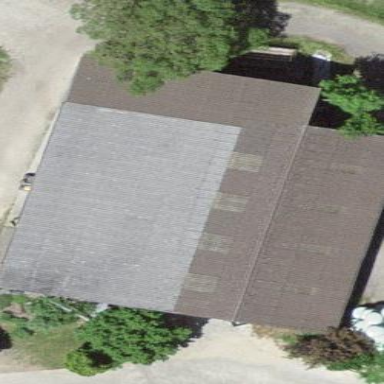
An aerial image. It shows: Shed building.